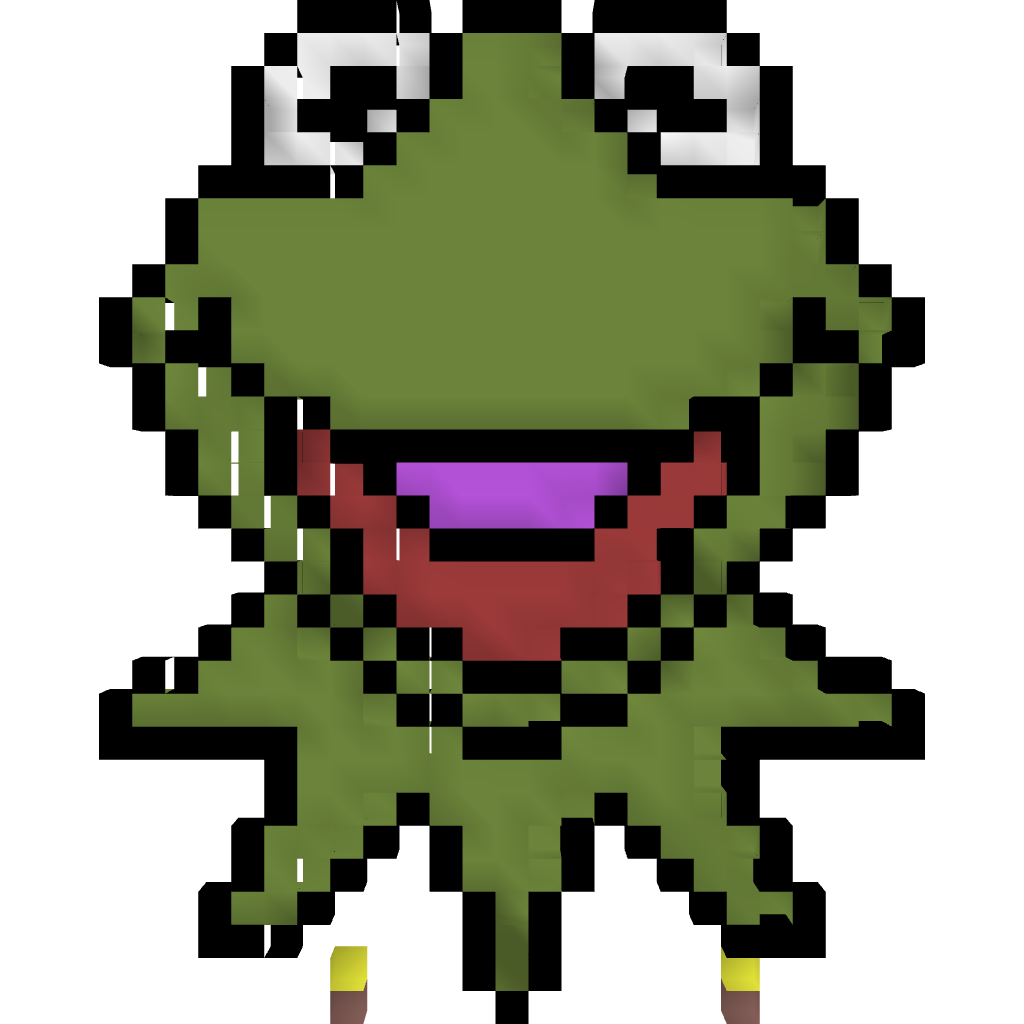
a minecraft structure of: Kermit high quality